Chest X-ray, PA view. Patient: 59 years old, sex M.
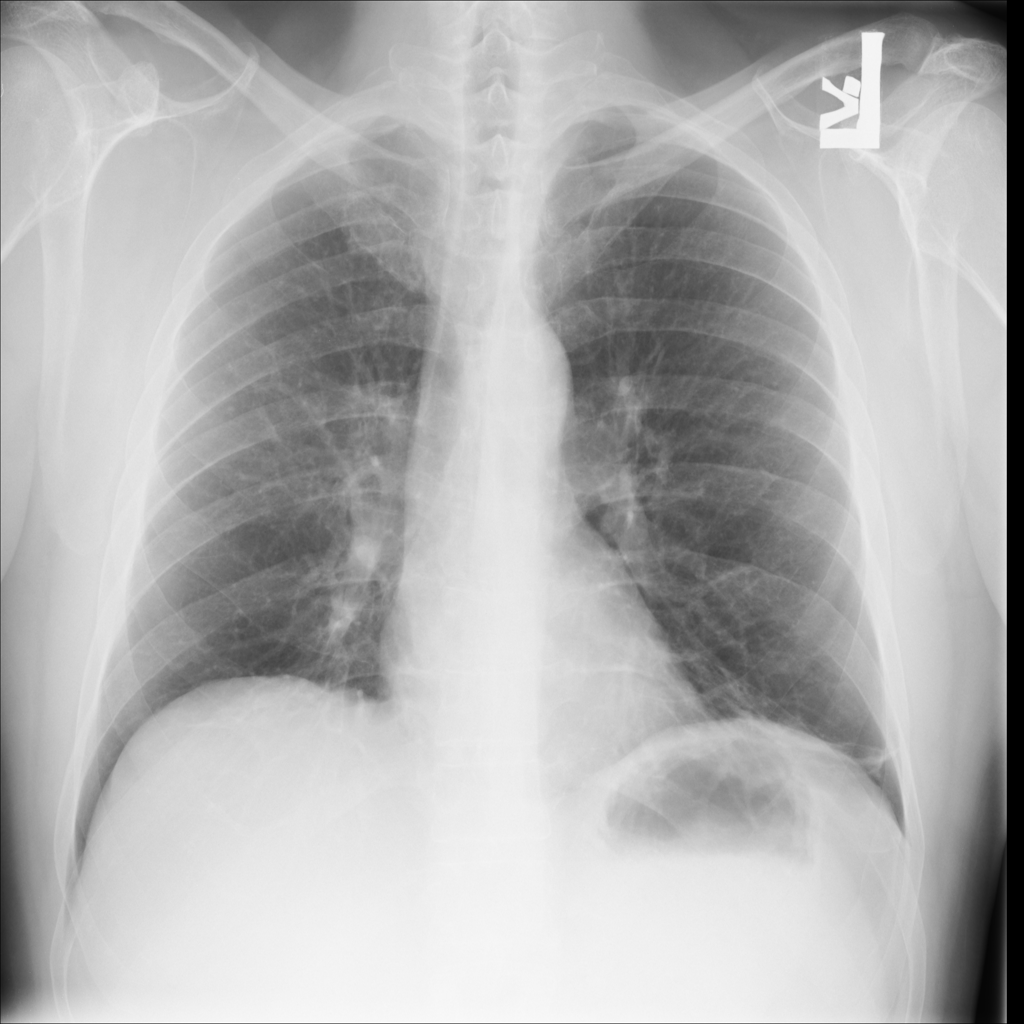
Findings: No Finding